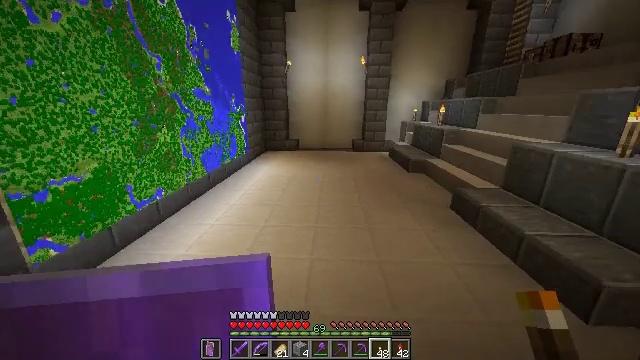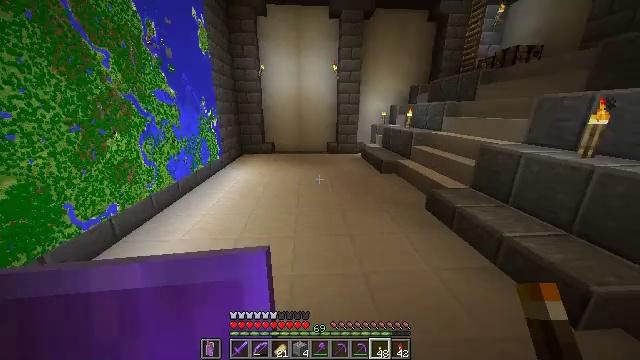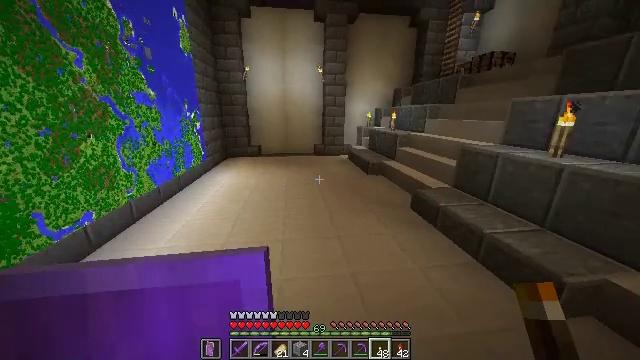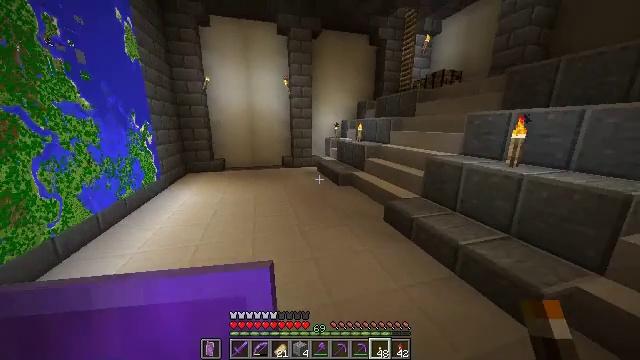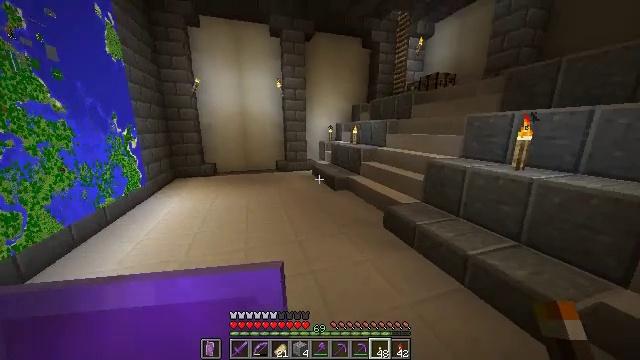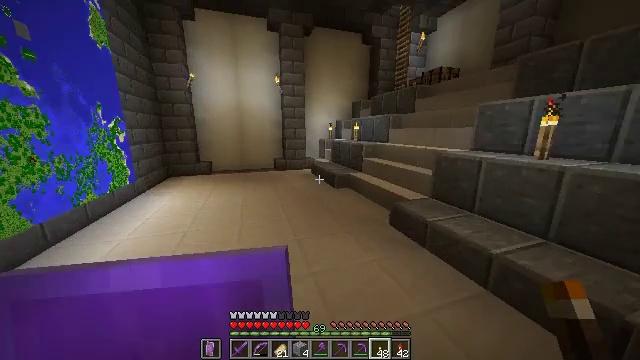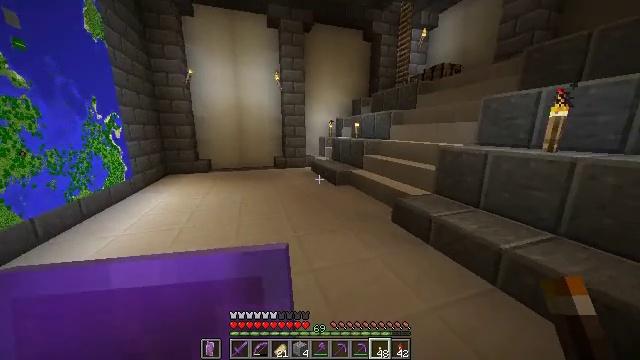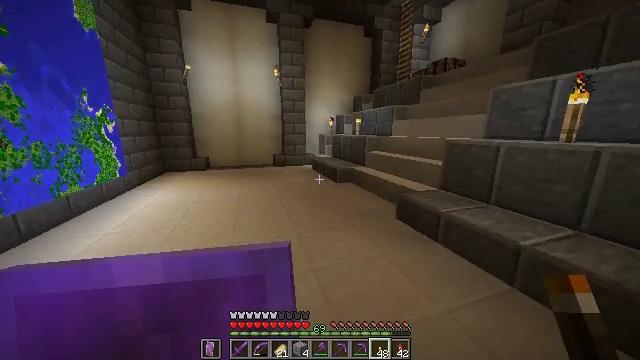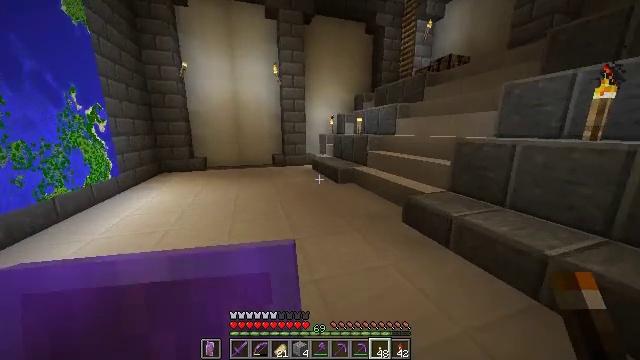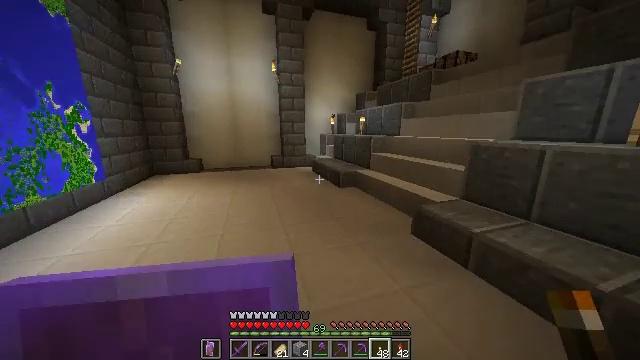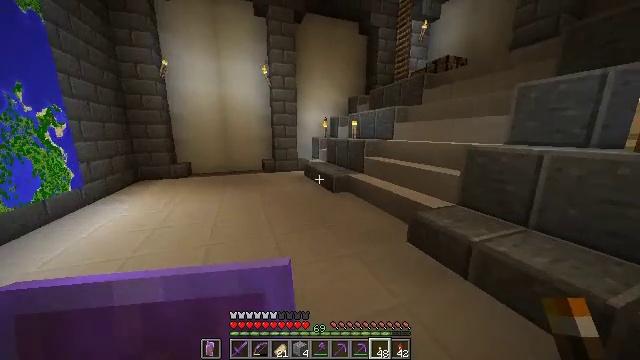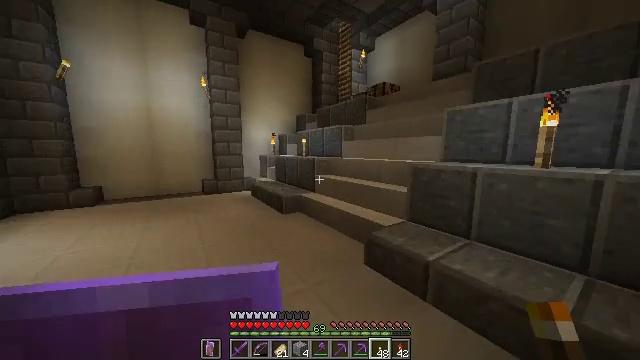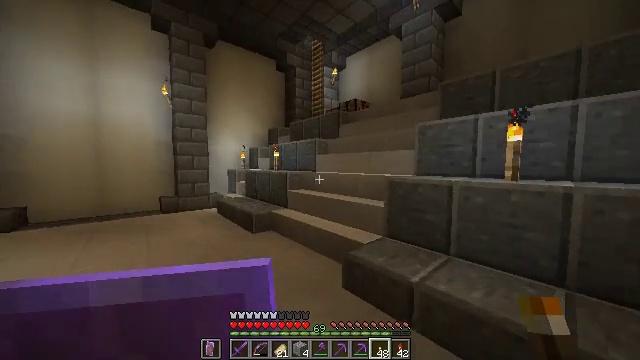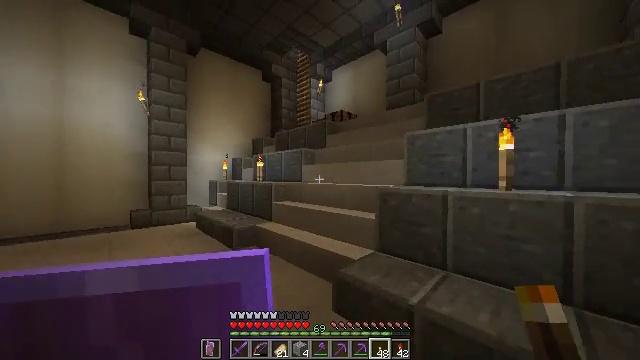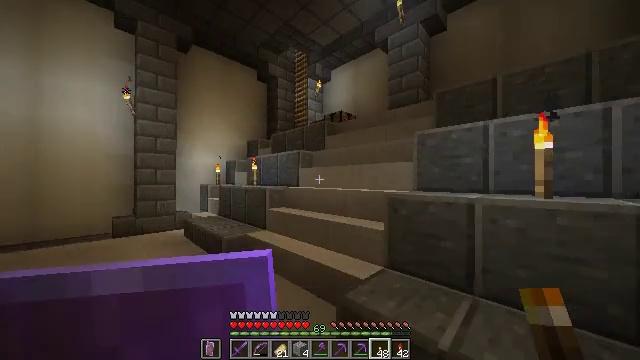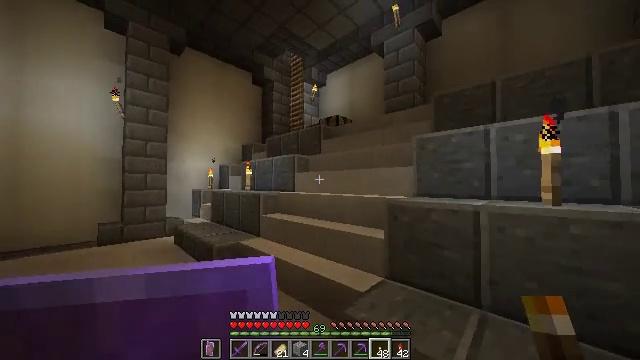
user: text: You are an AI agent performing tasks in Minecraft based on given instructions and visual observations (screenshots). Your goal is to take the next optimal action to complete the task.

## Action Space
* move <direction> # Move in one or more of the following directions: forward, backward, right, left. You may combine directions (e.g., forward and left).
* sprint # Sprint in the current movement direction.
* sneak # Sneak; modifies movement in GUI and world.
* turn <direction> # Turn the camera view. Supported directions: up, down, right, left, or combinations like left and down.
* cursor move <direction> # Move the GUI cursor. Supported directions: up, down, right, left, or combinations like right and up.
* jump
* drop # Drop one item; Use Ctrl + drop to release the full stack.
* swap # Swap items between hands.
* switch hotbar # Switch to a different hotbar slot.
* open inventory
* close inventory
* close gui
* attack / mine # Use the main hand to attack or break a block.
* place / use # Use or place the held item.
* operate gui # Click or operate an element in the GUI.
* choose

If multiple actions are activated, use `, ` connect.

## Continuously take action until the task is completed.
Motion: motion action
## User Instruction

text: Use the crafting table to craft polished andesite.
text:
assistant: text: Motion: move forward, sprint, turn right
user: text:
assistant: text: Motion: move forward, sprint, turn right
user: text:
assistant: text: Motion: move forward, sprint, turn right and up
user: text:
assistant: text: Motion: move forward, sprint, turn right
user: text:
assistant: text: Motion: move forward, sprint
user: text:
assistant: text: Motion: move forward, sprint
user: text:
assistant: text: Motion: move forward, sprint
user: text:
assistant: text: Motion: move forward, sprint
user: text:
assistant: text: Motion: move forward, sprint
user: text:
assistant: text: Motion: move forward, sprint, turn right
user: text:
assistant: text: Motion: move forward, sprint, turn right and up
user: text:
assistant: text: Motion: move forward, sprint, turn right and up
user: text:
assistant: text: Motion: move forward, sprint, turn right and up
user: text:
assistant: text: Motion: move forward, sprint, turn up
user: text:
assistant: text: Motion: move forward, sprint, turn right and up
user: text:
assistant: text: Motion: move forward, sprint
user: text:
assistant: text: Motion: move forward, sprint, turn right and up
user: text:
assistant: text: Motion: move forward, sprint, turn right
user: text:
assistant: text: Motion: move forward, sprint
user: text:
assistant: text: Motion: move forward, sprint
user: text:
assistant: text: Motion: move forward, sprint
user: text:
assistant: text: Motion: move forward, sprint
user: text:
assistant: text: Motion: move forward, sprint
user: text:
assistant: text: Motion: move forward, sprint
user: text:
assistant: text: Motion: move forward, sprint
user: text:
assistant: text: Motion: move forward, sprint
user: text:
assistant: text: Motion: move forward, sprint
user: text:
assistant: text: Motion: move forward, sprint
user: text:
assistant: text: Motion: move forward, sprint
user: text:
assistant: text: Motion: move forward, sprint